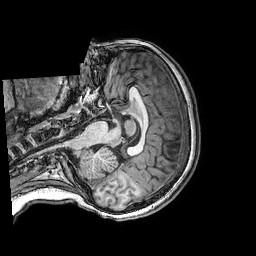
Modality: T1w
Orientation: axial
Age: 7
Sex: female
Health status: healthy